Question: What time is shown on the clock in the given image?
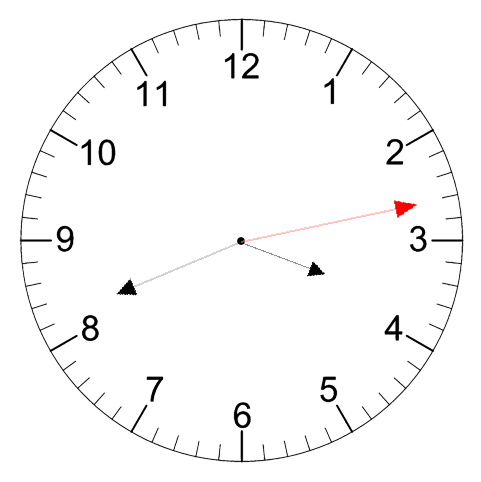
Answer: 03:41:13